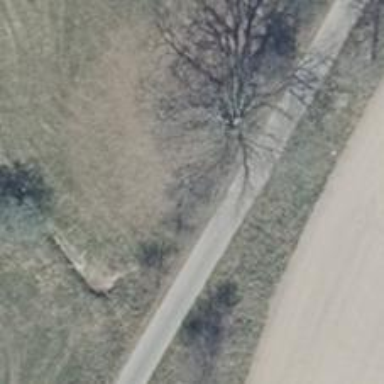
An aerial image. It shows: Row of deciduous broadleaved trees.